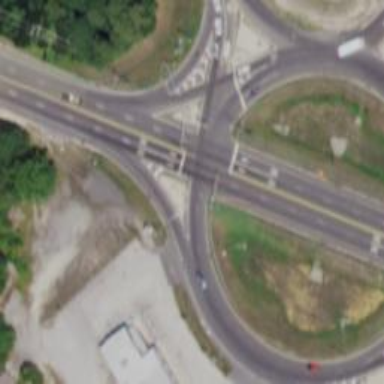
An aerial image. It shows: Primary highway with asphalt surface and circular junction.